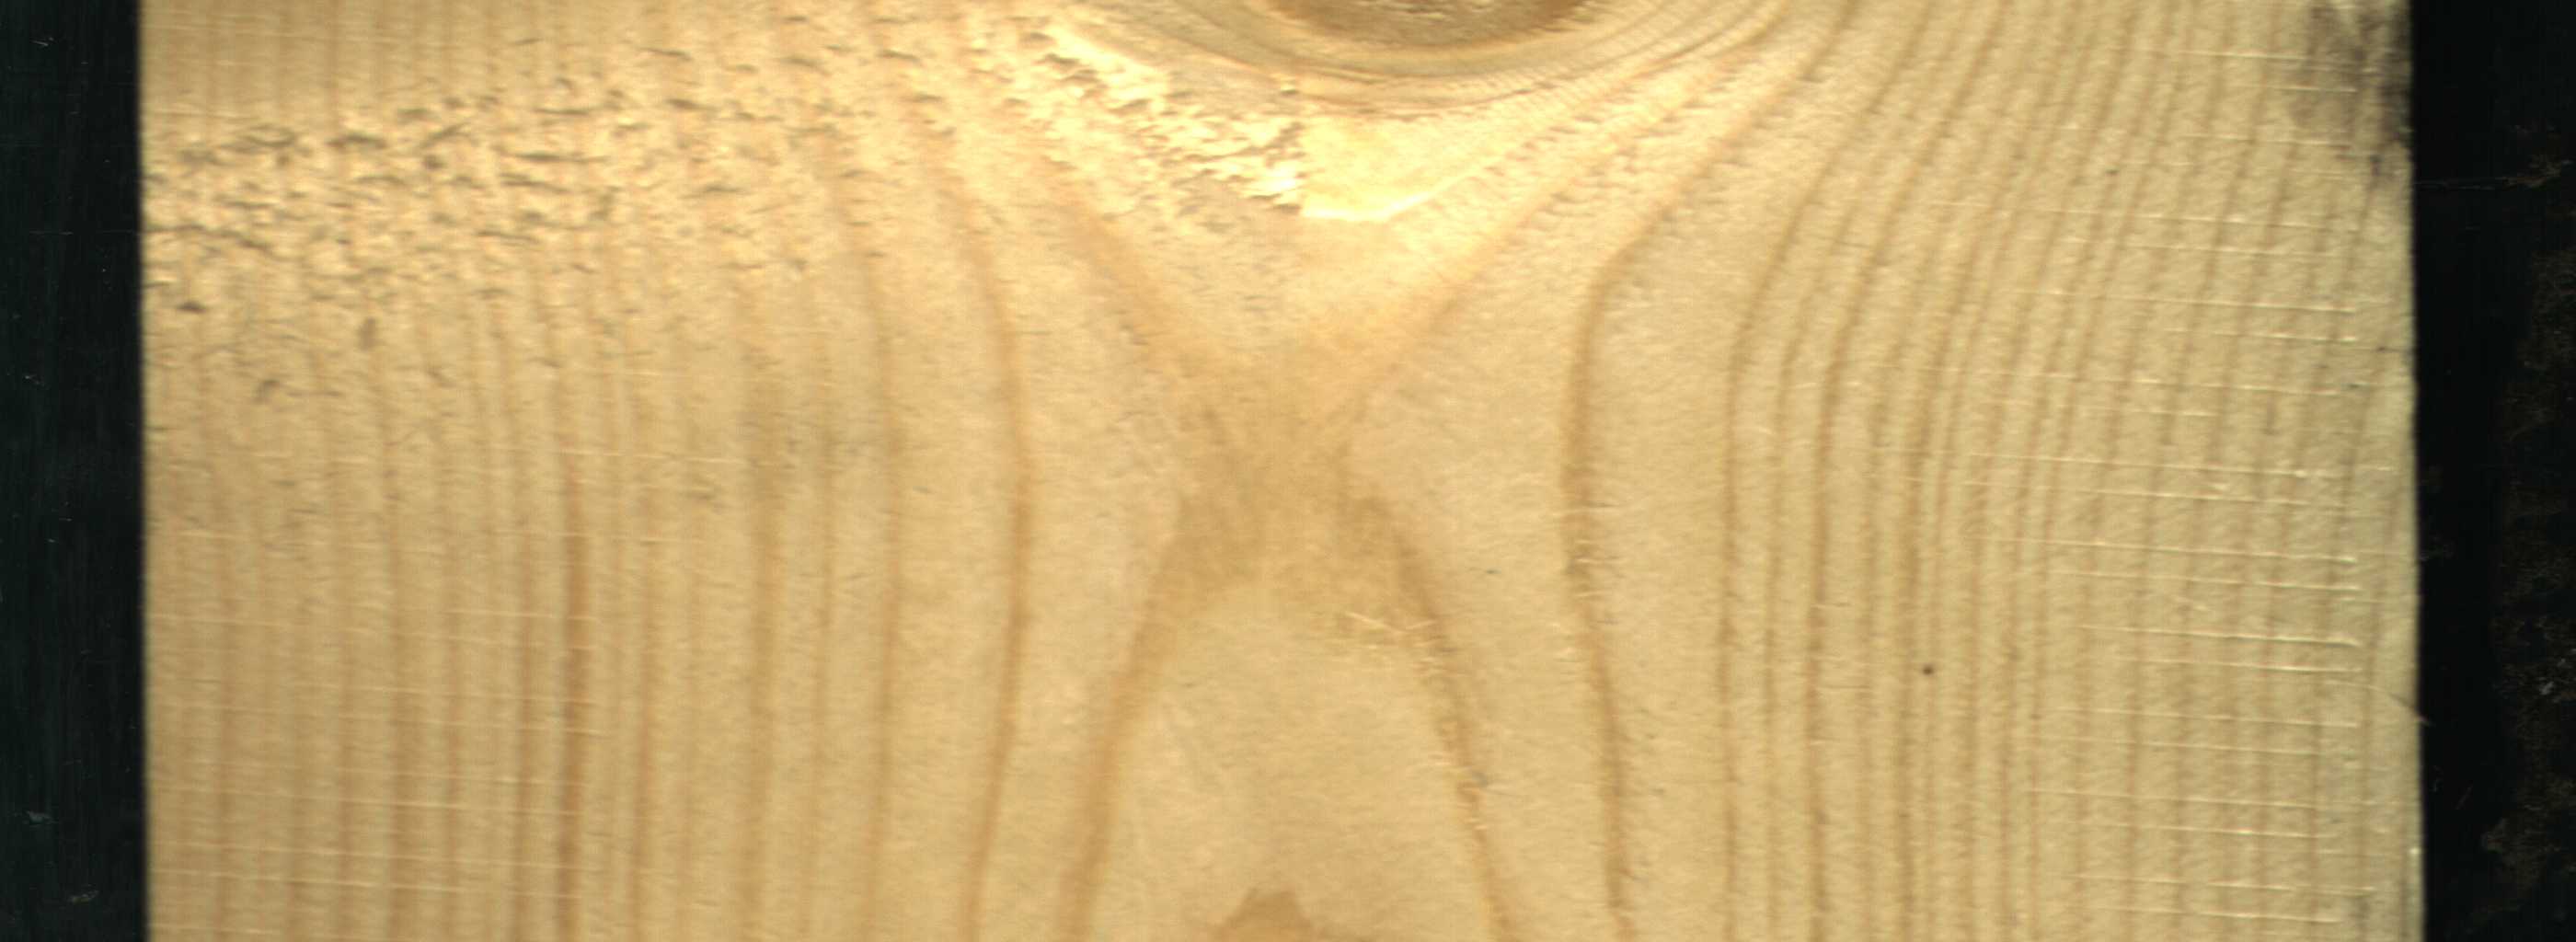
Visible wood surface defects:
Live_Knot